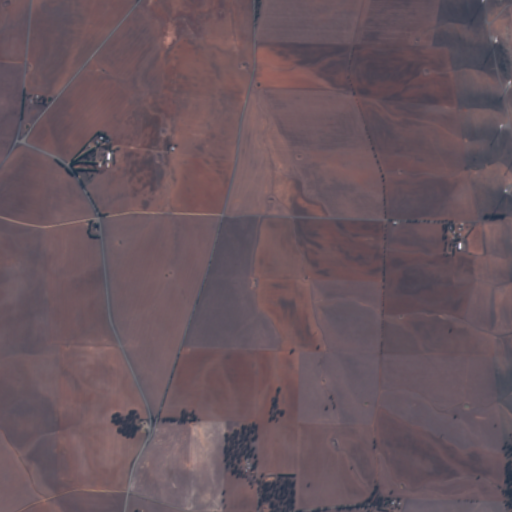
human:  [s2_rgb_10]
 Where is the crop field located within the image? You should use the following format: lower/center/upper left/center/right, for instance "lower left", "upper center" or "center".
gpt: The crop field is located in the upper right of the image.
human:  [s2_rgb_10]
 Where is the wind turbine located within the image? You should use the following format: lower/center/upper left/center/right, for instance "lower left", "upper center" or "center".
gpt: The wind turbine is located in the upper right of the image.
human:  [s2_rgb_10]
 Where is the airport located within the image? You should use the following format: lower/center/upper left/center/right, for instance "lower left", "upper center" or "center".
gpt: There is no airport in the image.